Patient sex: F
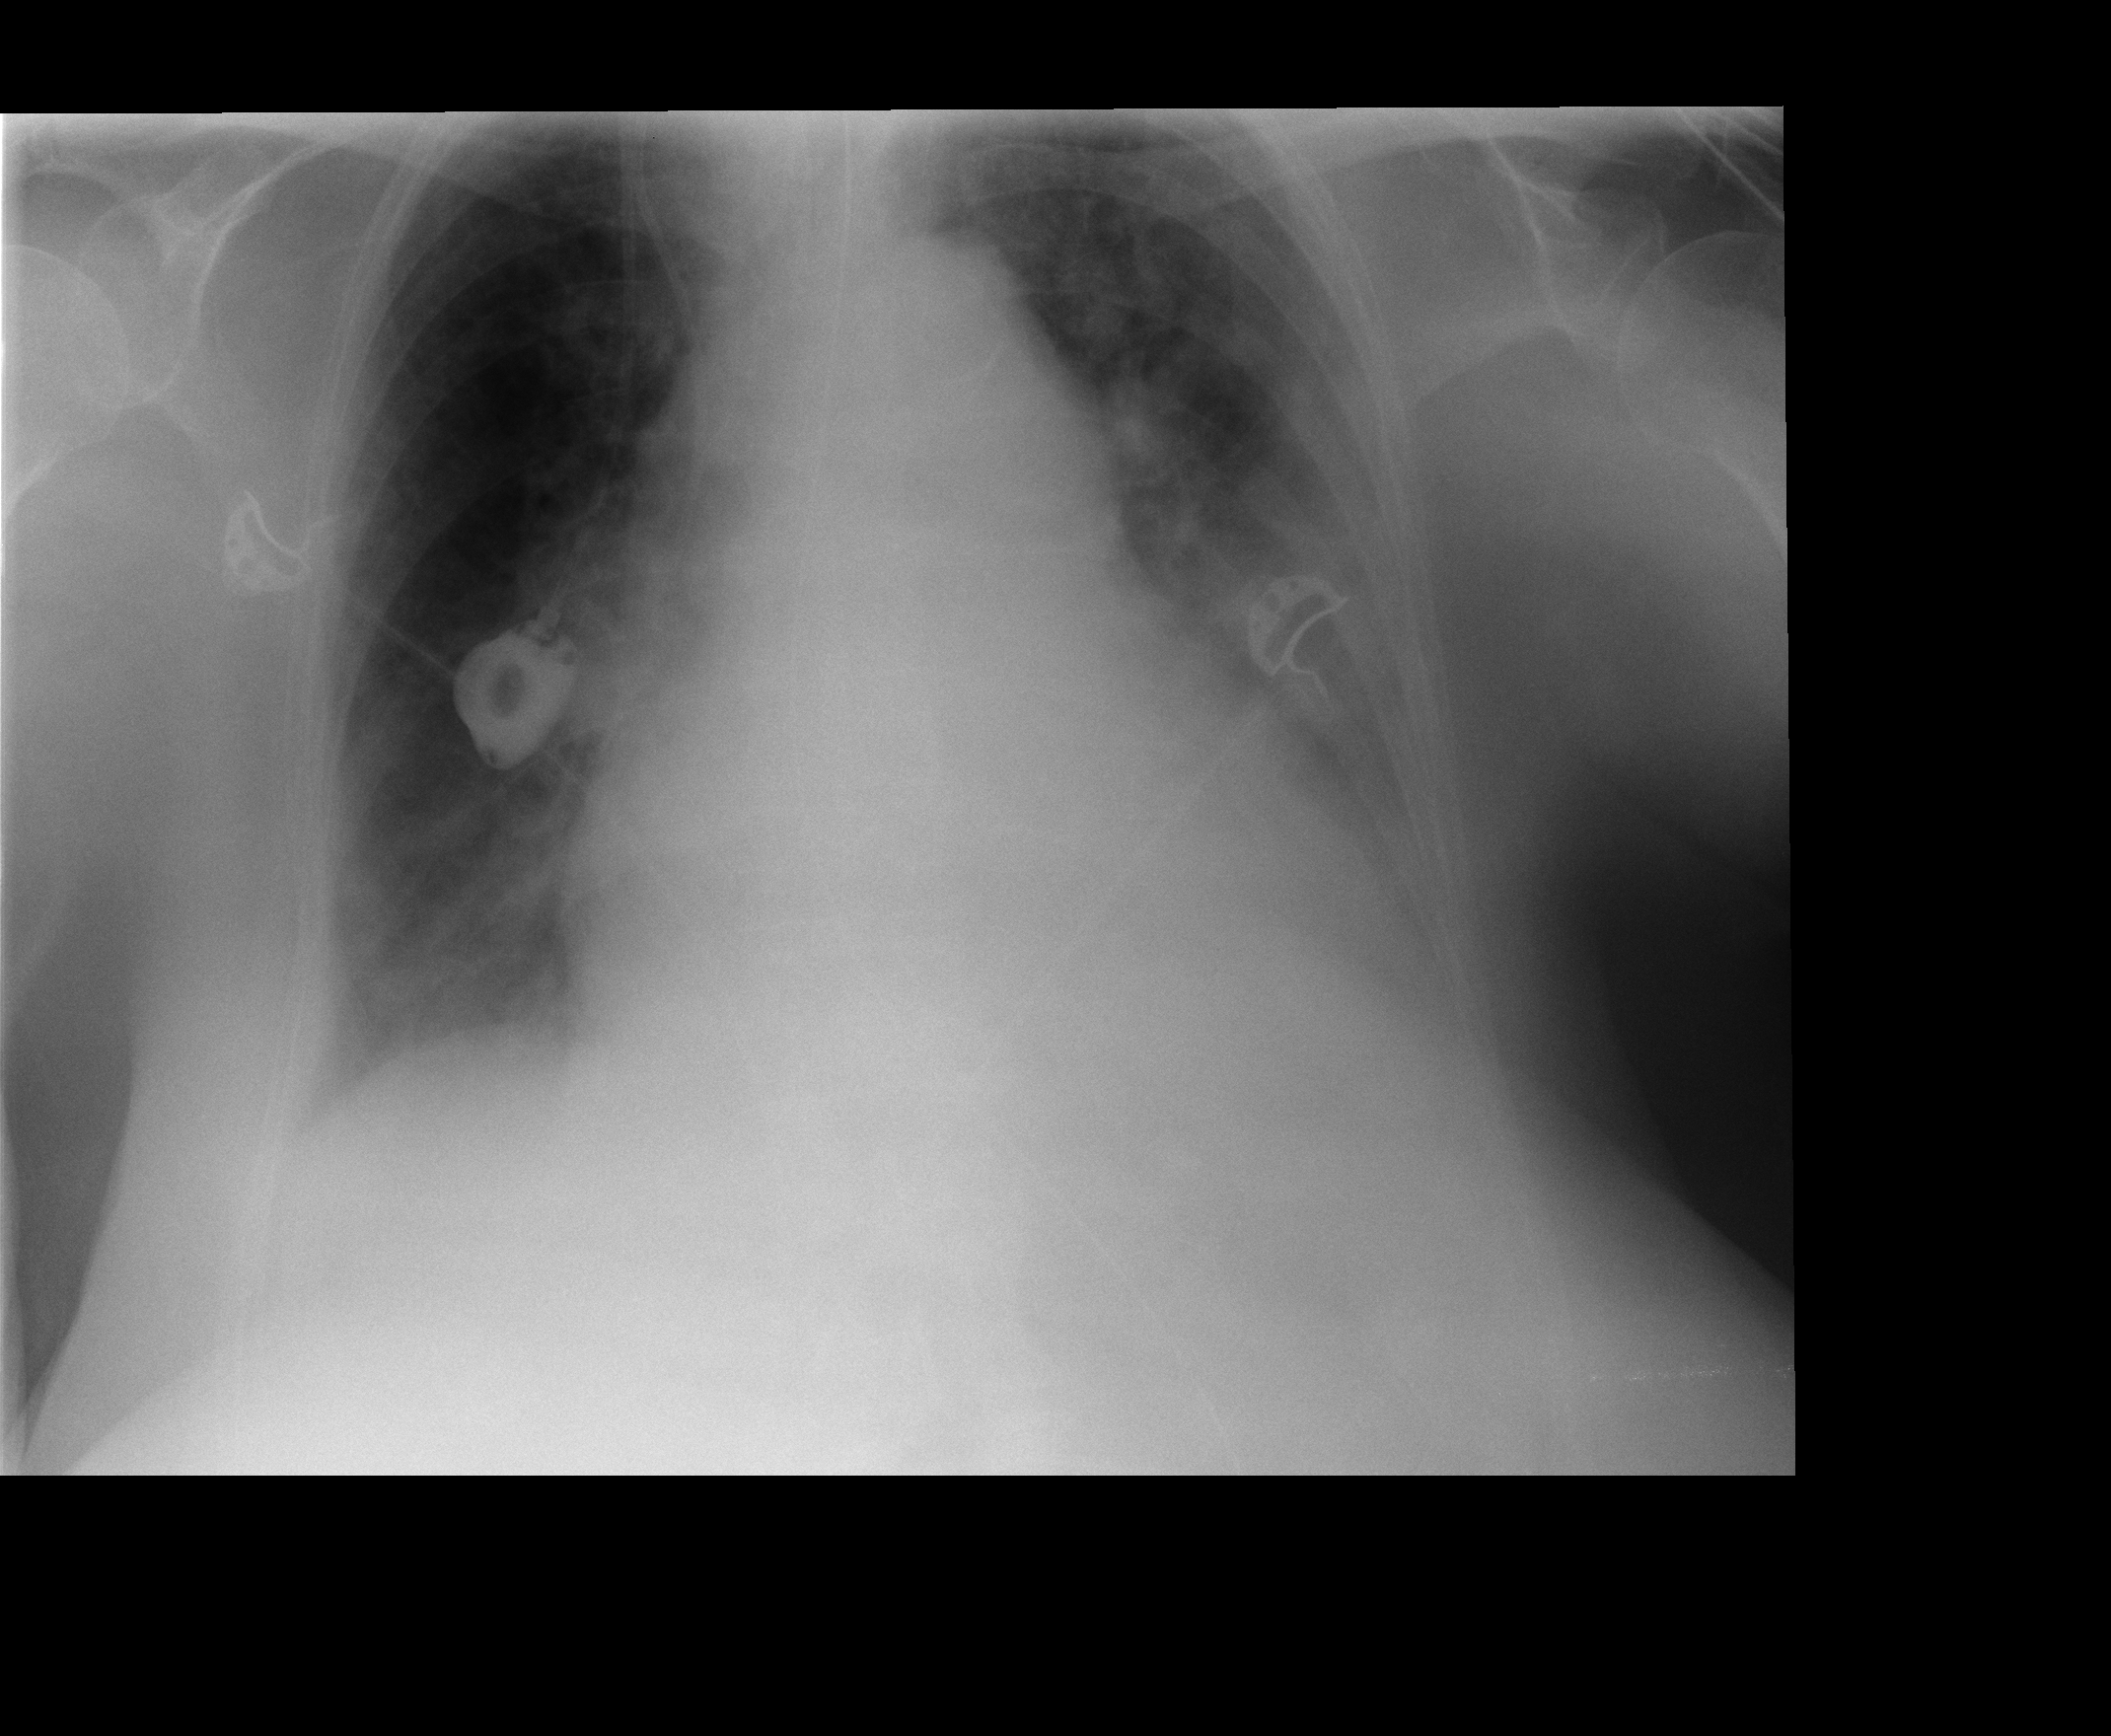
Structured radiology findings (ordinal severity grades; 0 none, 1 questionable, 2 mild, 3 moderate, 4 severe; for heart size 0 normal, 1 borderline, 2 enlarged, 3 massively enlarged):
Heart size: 2
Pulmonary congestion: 3
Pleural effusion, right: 2
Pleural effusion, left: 2
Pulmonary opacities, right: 2
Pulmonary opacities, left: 2
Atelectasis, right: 2
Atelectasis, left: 2